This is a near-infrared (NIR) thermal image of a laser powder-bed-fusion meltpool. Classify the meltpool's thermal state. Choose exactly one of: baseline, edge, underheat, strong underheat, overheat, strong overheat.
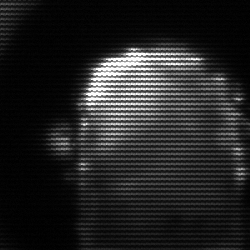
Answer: baseline